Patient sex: F
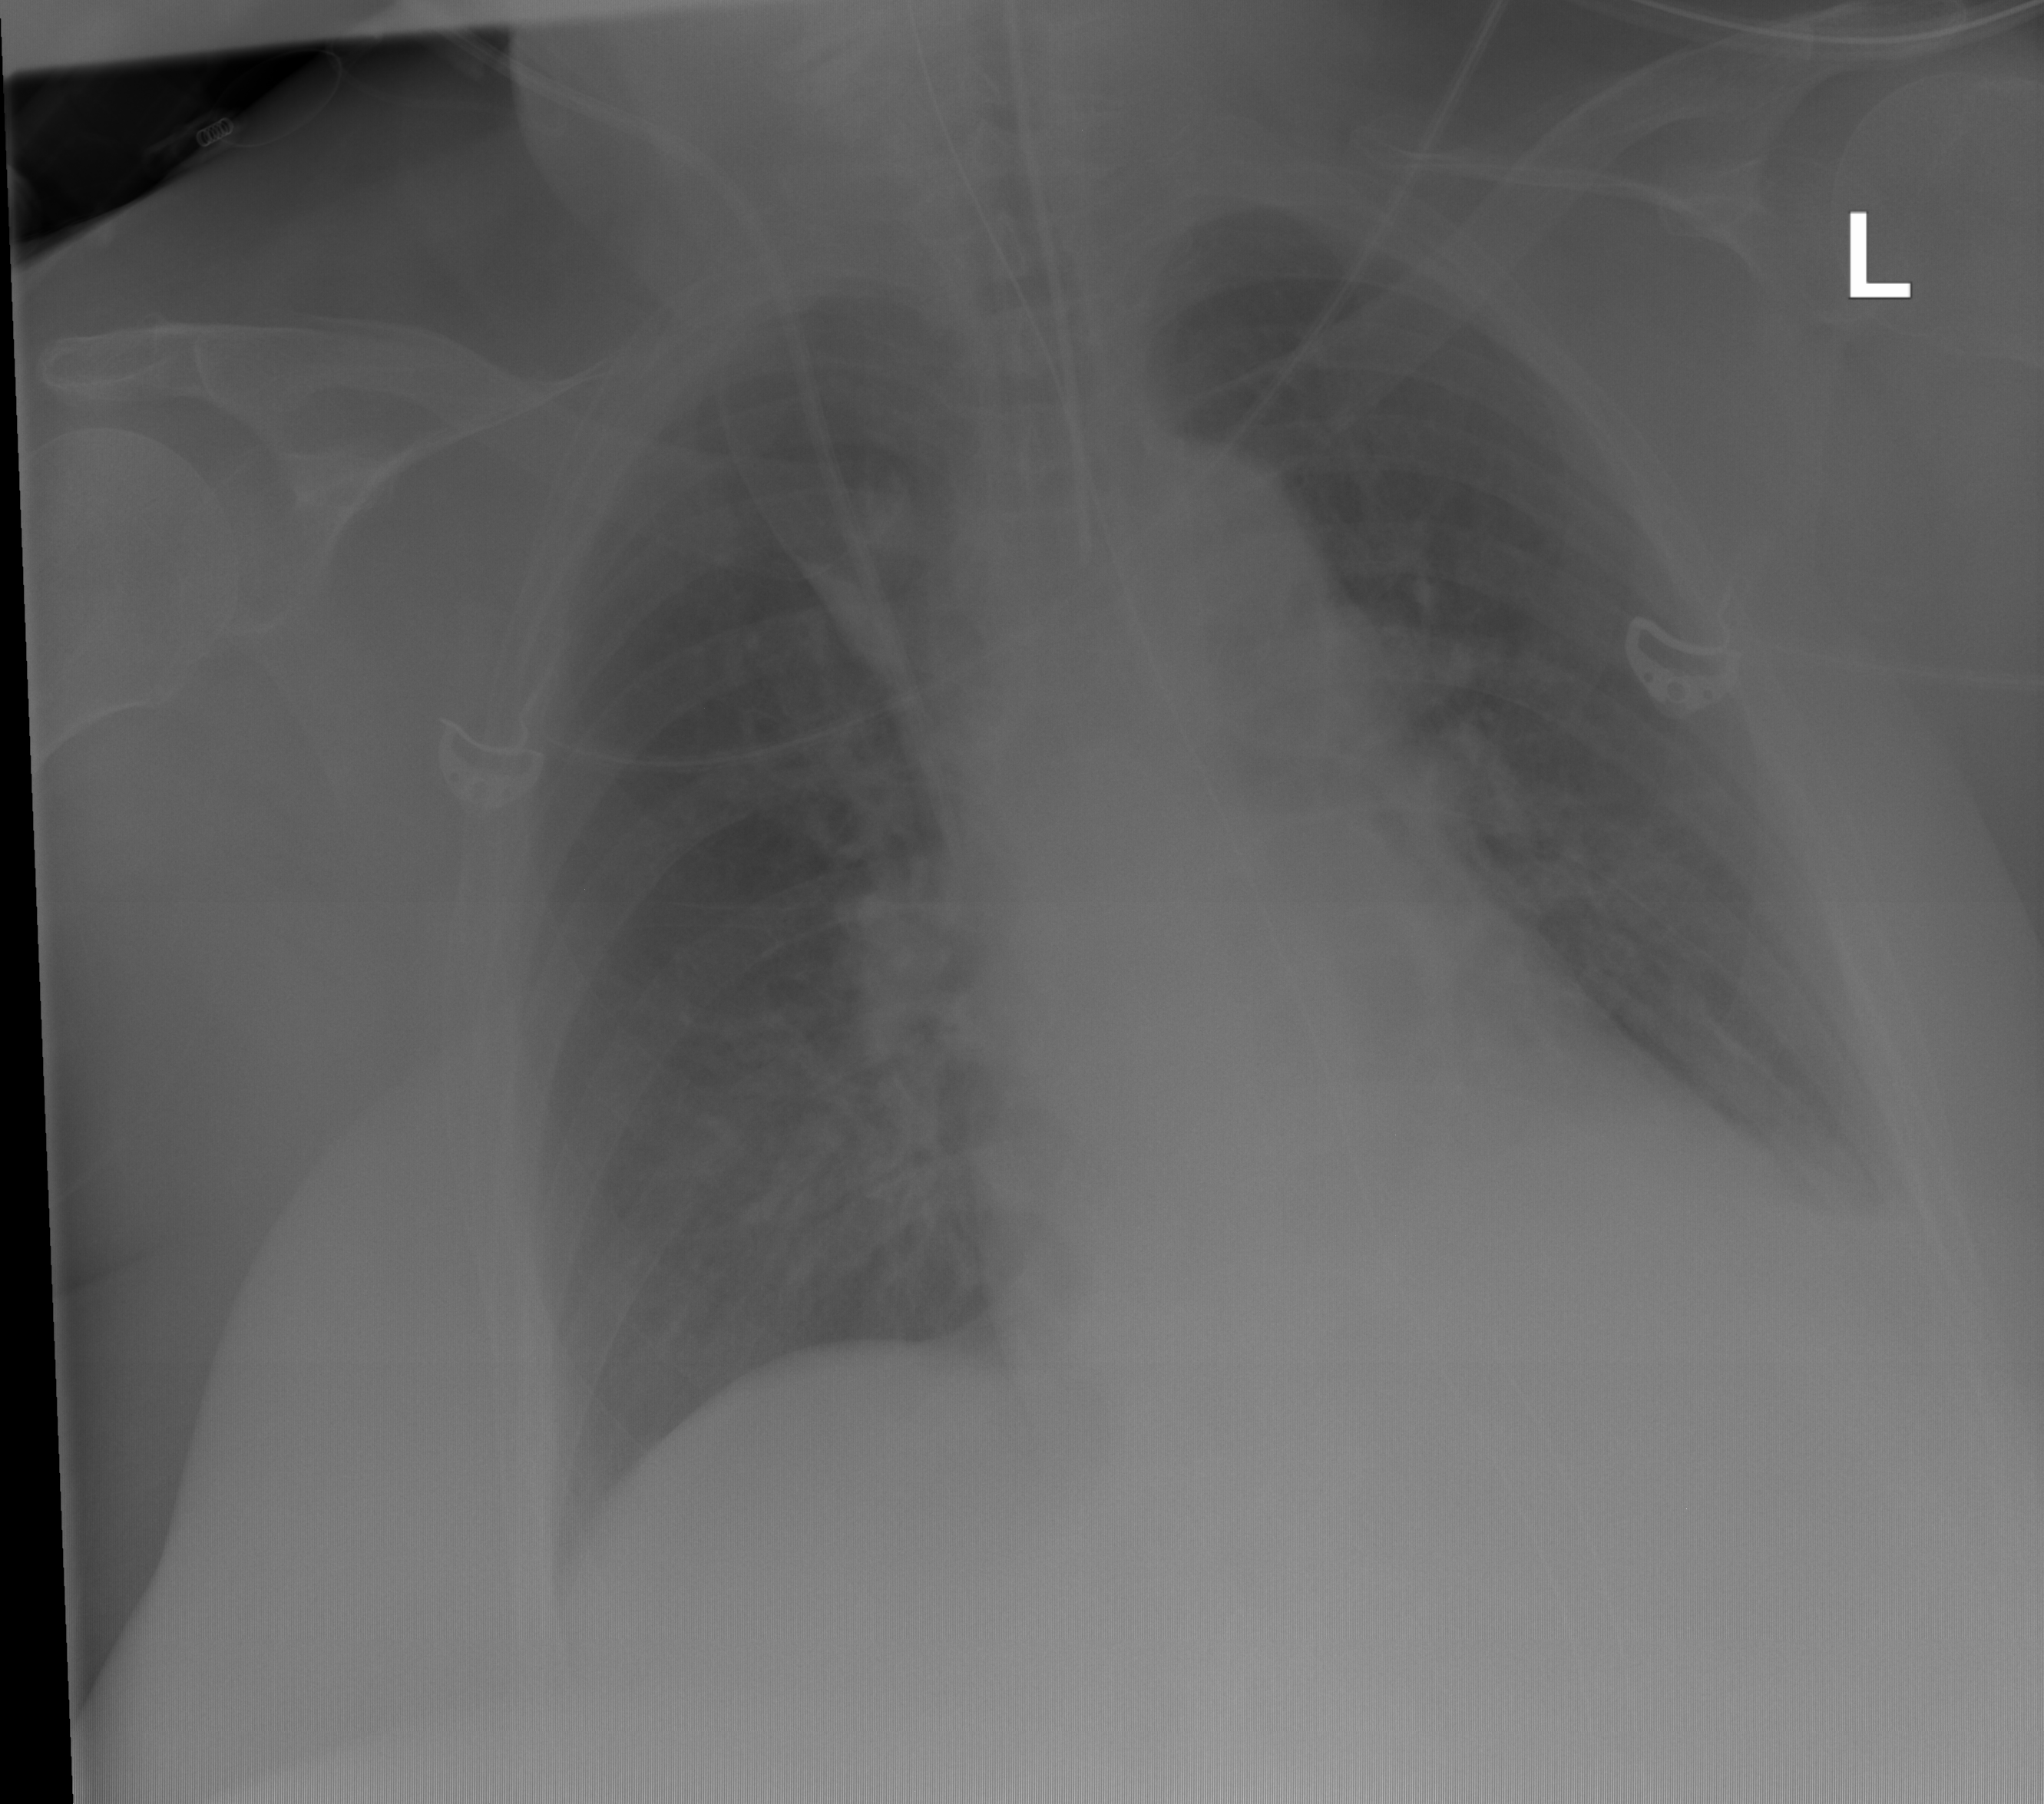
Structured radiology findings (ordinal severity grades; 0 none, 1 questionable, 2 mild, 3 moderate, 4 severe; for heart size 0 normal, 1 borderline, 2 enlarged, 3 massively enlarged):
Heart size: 2
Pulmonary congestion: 2
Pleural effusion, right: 2
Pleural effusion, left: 2
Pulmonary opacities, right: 2
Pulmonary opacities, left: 0
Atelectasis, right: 0
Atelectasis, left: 0